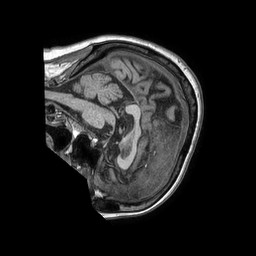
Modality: T1w
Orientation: sagittal
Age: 79
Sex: female
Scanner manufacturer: philips
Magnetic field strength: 1.5 T
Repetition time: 0.007531 s
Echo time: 0.003421 s